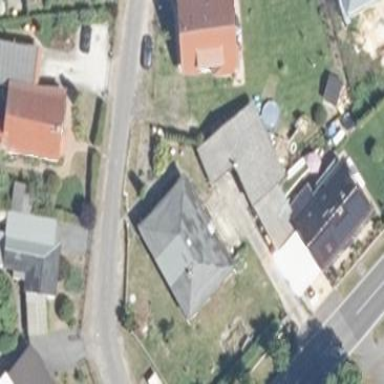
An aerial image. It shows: Building with pyramidal-shaped roof.